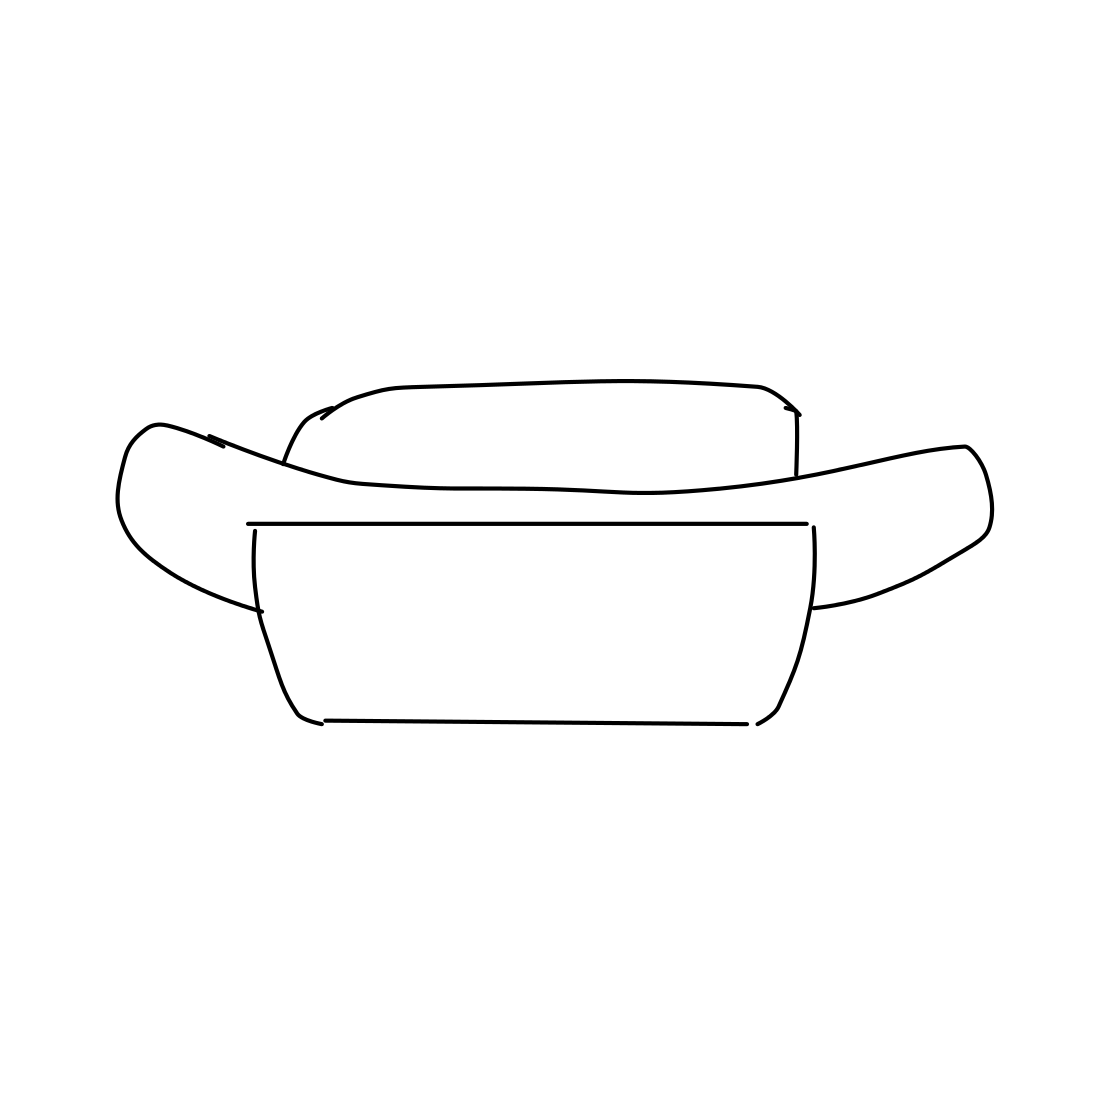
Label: hot-dog